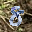
Label: 8